Задача о движении частицы под действием как радиальной, так и тангенциальной сил, как правило, оказывается довольно сложной и требует знания продвинутого математического аппарата. Однако некоторые системы, такие как точечный заряд и диполь, обладающие очень спецефичным электростатическим полем, дают интересные результаты, даже когда момент импульса не сохраняется. Считайте, что релятивистскими эффектами и излучением можно пренебречь, если не сказано обратное. Электрическая постоянная равна $\varepsilon_0$.
Часть A. Движение диполя (2.4 балла) Рассмотрим плоскую задачу. Положения заряда $Q>0$ и центра диполя фиксированы и находятся на расстоянии $L$ друг от друга (см. рис. 1). Диполь состоит из двух частиц массой $m$, соединенных небольшим твердым стержнем длиной $d$, $d \ll L$. Заряды частиц равны $q>0$ и $-q$. Диполь может свободно вращаться вокруг центра.
Найдите период малых колебаний диполя. Ответ выразите через $m$, $Q$, $q$, $d$, $L$ и $\varepsilon_0$. Теперь диполь насажен на невесомый стержень, который может свободно вращаться вокруг заряда $Q$. Диполь может свободно скользить вдоль стержня. Изначально диполь покоился на расстоянии $L$ от заряда, и в некоторый момент ему сообщили скорость $v_0$, направленную перпендикулярно стержню.
Найдите радиальную и азимутальную компоненты скорости $v_{r}$ и $v_\theta$ соответственно. Ответ выразите через $Q$, $q$, $m$, $d$, $v_0$, $L$, $\varepsilon_0$ и расстояние между зарядом и диполем $r$. Чтобы диполь приближался к заряду, его начальная скорость не должна превосходить некоторого критического значения $v_{\text{cr}}$.
Найдите критическую скорость $v_{\text{cr}}$. Ответ выразите через $Q$, $q$, $m$, $d$, $L$ и $\varepsilon_0$.
Диполь запускают с критической скоростью $v_{\text{cr}}$. Изобразите траекторию, описываемую центром диполя за большое время, учитывая потери энергии на излучение. Диполь запускают со скоростью $v_0$, меньше критической.
Найдите время $\tau$, за которое расстояние между диполем и зарядом уменьшается в два раза. Ответ выразите через $L$, $v_0$ и $v_{\text{cr}}$.
Часть B. Движение в поле неподвижного диполя (2.6 балла) Во всех последующих частях задачи рассматривается система, в которой момент импульса не сохраняется. Система та же, что и в предыдущей части, однако теперь диполь закреплен, и в его поле движется частица массой $m$ с зарядом $Q$. Для описания движения будем использовать полярную систему координат, т.е. положение заряда будем описывать расстоянием до диполя $r$ и углом $\theta$, отсчитываемым против часовой стрелки (см. рис. 3). Изначально заряд покоился на расстоянии $L$ от диполя, и в некоторый момент ему сообщили скорость $v_0$, направленную перпендикулярно стержню.
Каков угол поворота стержня $\theta(\tau)$ к моменту времени $\tau$? Ответ выразите через $v_0$ и $v_{\text{cr}}$.
Найдите потенциал $\varphi(r, \theta)$ в точке с координатами $(r, \theta)$, где $r \gg d$. Ответ выразите через $q$, $d$, $r$,$\theta$ и $\varepsilon_0$.
Найдите проекции электрического поля $E_r$ и $E_{\theta}$. Ответ выразите через $r$, $\theta$, $q$, $d$ и $\varepsilon_0$.
Найдите момент сил относительно диполя, действующий на заряд $Q$ в точке с координатами $(r{,}\theta)$. Ответ выразите через $Q$, $q$, $d$, $r$,$\theta$ и $\varepsilon_0$.
Найдите азимутальную компоненту скорости $v_{\theta}$. Ответ выразите через $v_0$, $Q$, $q$, $m$, $d$, $L$, $\varepsilon_0$, $r$ и $\theta$.
Найдите радиальную компоненту скорости $v_{r}$ как функцию $r$ и $\theta$. Ответ выразите через $v_0$, $Q$, $q$, $m$, $d$, $L$, $\varepsilon_0$, $r$ и $\theta$.
Часть C. Круговое движение (1.7 балла) В данной части задачи заряд $Q$ массой $m$ соединен с диполем непроводящим стержнем длиной $L$, так что заряд движется по окружности радиусом $L$, причём в положении, показанном на рис.3, скорость заряда равна $v_0$. Стержень вращается свободно.
За какое время $\tau'$ расстояние между диполем и зарядом уменьшается в два раза? Ответ выразите через $v_0$, $Q$, $q$, $m$, $d$, $L$ и $\varepsilon_0$.
Найдите максимальную и минимальную скорости заряда $v_{\max}$ и $v_{\min}$. Ответы выразите через $v_0$, $Q$, $q$, $m$, $d$, $L$ и $\varepsilon_0$.
Найдите силу $N$, действующую на заряд со стороны стержня.\\ Ответ выразите через $m$, $L$, $Q$, $q$, $d$, $v_0$, $\theta$ и $\varepsilon_0$.
Возможно ли движение заряда по окружности при отсутствии стержня? Если да, то какова должна быть начальная скорость $v_{\text{cr}}$? Ответ выразите через $m$, $L$, $Q$, $q$, $d$, и $\varepsilon_0$.
Часть D. Сечение падения в центр неподвижного диполя (1.3 балла) Рассмотрим поток частиц с зарядом $Q$ и массой $m$, движущихся в направлении угла $\theta_0$ со скоростью $v_0$ из бесконечности, как показано на рис.4.
Начальная скорость заряда равна $v_{\text{cr}}$, полученной в предыдущем пункте. Изобразите траекторию, описываемую зарядом за большое время, учитывая потери энергии на излучение.
Считая применимым выражения для потенциала диполя $\varphi(r{,}\theta)$ при любых значениях $r$, покажите, что частицы могут упасть в центр поля диполя при углах $\theta_0<\pi/2$. Сечением падения называется площадь поперечного сечения потока падающих в центр поля частиц, на бесконечности летящих в направлении центра поля с одинаковыми по модулю и направлению скоростями.
Часть E. Рассеяние на малые углы (2.0 балла) Рассмотрим движение заряда $Q$ массой $m$ из бесконечности со скоростью $v_0$. На бесконечности прицельный параметр заряда равен $b$ (см.рис.5).
Найдите сечения падения $\sigma$ в центр поля диполя. Ответ выразите через $Q$, $q$, $d$, $m$, $v_0$, $\theta_0$ и $\varepsilon_0$.
Определите минимальное расстояние $r_{min}$ между частицей и диполем. Ответ выразите через $q$, $Q$, $d$, $m$, $v_0$, $\theta_0$, $b$ и $\varepsilon_0$. Рассмотрим случай рассеяния на малые углы, соответствующий таким прицельным параметрам $b$, что: $$b\gg\sqrt{\cfrac{Qqd}{\varepsilon_0mv^2_0}} $$
Определите угол отклонения $\Delta{\theta}$ скорости частицы от первоначального направления, когда она снова окажется бесконечно далеко от диполя. Считайте, что $\Delta{\theta}\ll{\theta_0}$. Ответ выразите через $Q$, $q$, $d$, $m$, $v_0$, $\theta_0$, $b$ и $\varepsilon_0$.
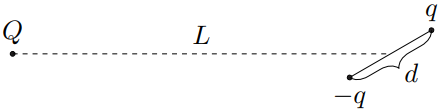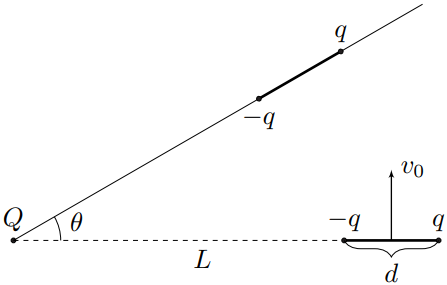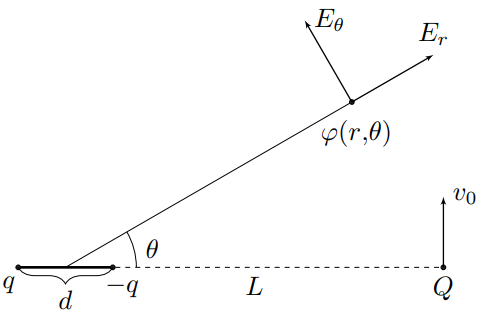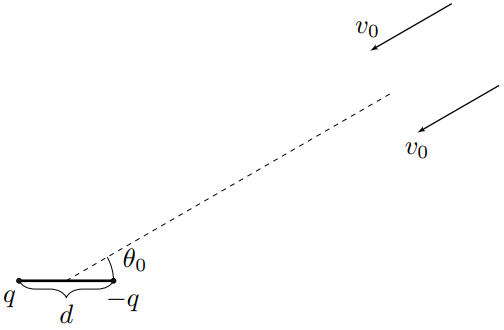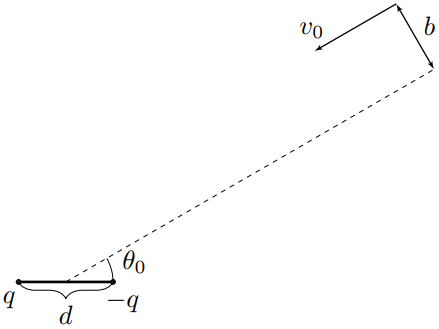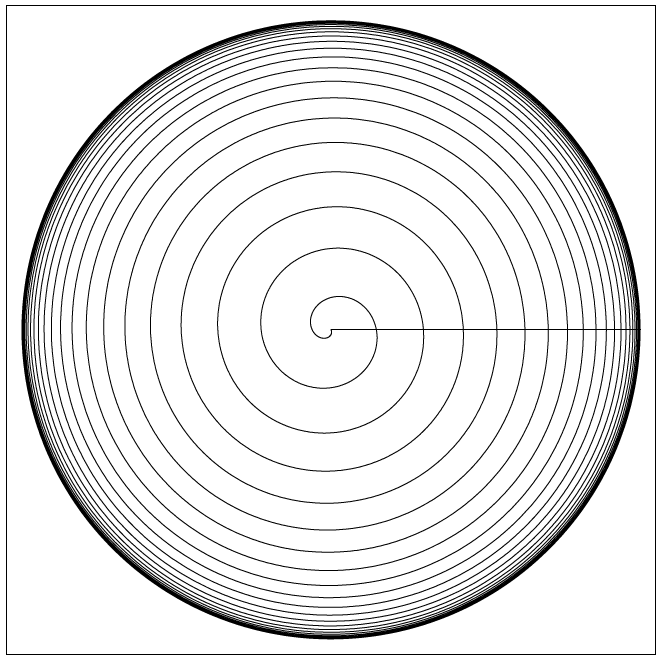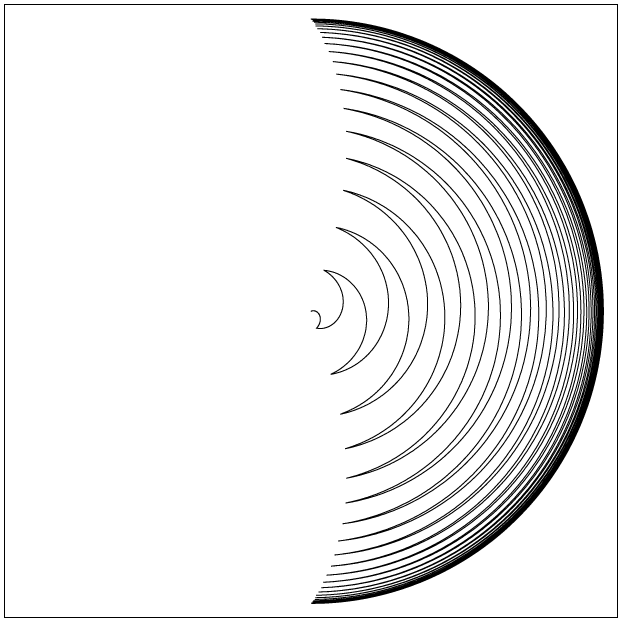
Найдите период малых колебаний диполя. Ответ выразите через $m$, $Q$, $q$, $d$, $L$ и $\varepsilon_0$.
Решение: На диполь действует электрическое поле $E$ со стороны заряда: $E =Q/(4\pi\varepsilon_0 L^2)$. Со стороны поля на диполь действует момент $\vec{M} = \bigl[\vec{p} \times \vec{E}\bigr]$. Для малых колебаний диполя получаем уравнение на угол между $\vec{p}$ и $\vec{E}$:$$ 2 m \left(\frac{d}{2}\right)^2 \ddot{\theta} = - q d E \theta,$$откуда находим частоту колебаний и период:$$ \omega^2 = \frac{q d E}{2 m d^2 / 4} = \frac{q Q}{2 \pi \varepsilon_0 m d L^2},$$
Ответ: $$T = 2\pi \sqrt{\frac{2\pi \varepsilon_0 m d L^2}{q Q}}.$$

Найдите радиальную и азимутальную компоненты скорости $v_{r}$ и $v_\theta$ соответственно. Ответ выразите через $Q$, $q$, $m$, $d$, $v_0$, $L$, $\varepsilon_0$ и расстояние между зарядом и диполем $r$.
Решение: На систему стержень + диполь действуют радиальные силы со стороны электрического поля, а также сила реакции в точке крепления, поэтому момент сил относительно центра равен нулю. Получаем, что сохраняется момент импульса, откуда находим азимутальную скорость: Найдем потенциальную энергию:$$ U(r) = \frac{Q q}{4\pi\varepsilon_0} \left( - \frac{1}{r-d/2} + \frac{1}{r+d/2} \right) \approx -\frac{Q q}{4\pi\varepsilon_0 d r^2}.$$Для нахождения радиальной скорости запишем ЗСЭ:$$ \frac{2m v_r^2}{2} + \frac{2 m v_{\theta}^2}{2} + U(r) = mv^2_0 + U(L).$$Подставляя $v_{\tau}$ и $U$, получаем уравнение на $v_r$:$$ v_r^2 + \frac{L^2 u^2}{r^2} - \frac{Q q d}{4\pi\varepsilon_0 m} \frac{1}{r^2} = v^2_0 - \frac{Q q d}{4\pi\varepsilon_0 m} \frac{1}{L^2}.$$Окончательно получаем
Ответ: $$ v_{\theta} = \frac{Lv_0}{r}.$$  Найдем потенциальную энергию:$$ U(r) = \frac{Q q}{4\pi\varepsilon_0} \left( - \frac{1}{r-d/2} + \frac{1}{r+d/2} \right) \approx -\frac{Q q}{4\pi\varepsilon_0 d r^2}.$$Для нахождения радиальной скорости запишем ЗСЭ:$$ \frac{2m v_r^2}{2} + \frac{2 m v_{\theta}^2}{2} + U(r) = mv^2_0 + U(L).$$Подставляя $v_{\tau}$ и $U$, получаем уравнение на $v_r$:$$ v_r^2 + \frac{L^2 u^2}{r^2} - \frac{Q q d}{4\pi\varepsilon_0 m} \frac{1}{r^2} = v^2_0 - \frac{Q q d}{4\pi\varepsilon_0 m} \frac{1}{L^2}.$$Окончательно получаем
Ответ: $$v_r=\pm\sqrt{\left(v^2_0L^2 - \cfrac{Qqd}{4\pi\varepsilon_0m} \right) \left(\frac{1}{L^2} - \frac{1}{r^2}\right)}.$$

Найдите критическую скорость $v_{\text{cr}}$. Ответ выразите через $Q$, $q$, $m$, $d$, $L$ и $\varepsilon_0$.
Решение: Как видно из вида ЗСЭ, движение диполя вдоль $r$ совпадает с движением частицы единичной массы в потенциале$$ U_{eff}(r) = \frac{1}{2 r^2} \left(L^2 u^2 - \cfrac{Qqd}{4\pi\varepsilon_0m} \right).$$Этот потенциал будет притягивающим при$$ L^2 u^2 - \cfrac{Qqd}{4\pi\varepsilon_0m} < 0,$$т.е:
Ответ: $$ v_{\text{cr}} = \frac{1}{L} \sqrt{ \cfrac{Qqd}{4\pi\varepsilon_0m}}.$$

Диполь запускают с критической скоростью $v_{\text{cr}}$. Изобразите траекторию, описываемую центром диполя за большое время, учитывая потери энергии на излучение.
Решение: При запуске с критической скоростью при отсутствии излучения орбита была бы круговой. Наличие излучения приводит к медленному уменьшению энергии $E$ и момента импульса $K$ системы, а значит, орбита будет приближённо представлять круговую с медленно уменьшающимся радиусом, и в конечном итоге диполь упадёт на заряд:

Найдите время $\tau$, за которое расстояние между диполем и зарядом уменьшается в два раза. Ответ выразите через $L$, $v_0$ и $v_{\text{cr}}$.
Решение: Перепишем выражение для $v_r$ через $v_{\text{cr}}$:$$ v_r= -L \sqrt{v_{\text{cr}}^2 - v^2_0} \sqrt{\frac{1}{r^2} - \frac{1}{L^2}}.$$Найдем время:$$ \tau= \int d\tau = \int_{L}^{L/2} \frac{dr}{v_r} = \frac{1}{L \sqrt{v_{\text{cr}}^2 - v^2_0}} \int_{L/2}^{L} \frac{dr}{\sqrt{\frac{1}{r^2} - \frac{1}{L^2}}} = - \frac{L}{2\sqrt{v_{\text{cr}}^2 - v^2_0}} \int_{L/2}^{L} \frac{d\left(1 - \frac{r^2}{L^2}\right)}{\sqrt{1 - \frac{r^2}{L^2}}} =$$$$ =-\frac{L}{2\sqrt{v_{\text{cr}}^2-v^2_0}} \cdot \left(2 \sqrt{ 1 - \frac{r^2}{L^2} } \right) \Biggr|_{L/2}^{L} $$и окончательно:
Ответ: $$\tau=\frac{\sqrt{3}}{2} \frac{L}{\sqrt{v_{\text{cr}}^2-v^2_0}}$$

Каков угол поворота стержня $\theta(\tau)$ к моменту времени $\tau$? Ответ выразите через $v_0$ и $v_{\text{cr}}$.
Решение: Запишем систему дифференциальных уравнений для $r$ и $\theta$:$$\dot{r}=-L \sqrt{v_{\text{cr}}^2 - v^2_0} \sqrt{\frac{1}{r^2} - \frac{1}{L^2}}\qquad r^2\dot\theta=Lv_0$$откуда:$$\cfrac{d\theta}{dr}=-\cfrac{v_0}{\sqrt{v^2_{\text{cr}}-v^2_0}}\cdot\cfrac{L}{r^2\sqrt{\cfrac{L^2}{r^2}-1}}$$Воспользуемся подстановкой Бине:$$u=\cfrac{1}{r}$$Тогда:$$d\theta=\cfrac{v_0}{\sqrt{v^2_{\text{cr}}-v^2_0}}\cdot\cfrac{Ldu}{\sqrt{L^2u^2-1}}$$Вводя переменную $t=Lu$, получим:$$\theta=\cfrac{v_0}{\sqrt{v^2_{\text{cr}}-v^2_0}}\cdot\int\limits_1^{2}\cfrac{dt}{\sqrt{t^2-1}}=\cfrac{v_0}{\sqrt{v^2_{\text{cr}}-v^2_0}}\cdot\int\limits_0^{\mathrm{arccosh{~}2}}dz=\cfrac{v_0{~}\mathrm{arccosh{~}2}}{\sqrt{v^2_{\text{cr}}-v^2_0}}$$Для $\mathrm{arccosh{~}z}$ имеем:$$\mathrm{arccosh{~}z}=\ln(z+\sqrt{z^2-1})$$откуда:
Ответ: $$\theta(\tau)=\cfrac{v_0\ln(2+\sqrt{3})}{\sqrt{v^2_{\text{cr}}-v^2_0}}$$

Найдите потенциал $\varphi(r, \theta)$ в точке с координатами $(r, \theta)$, где $r \gg d$.  Ответ выразите через $q$, $d$, $r$,$\theta$ и $\varepsilon_0$.
Решение: Потенциал поля диполя $\varphi$ равен:$$\varphi(\vec{r})=\cfrac{\vec{p}\cdot\vec{r}}{4\pi\varepsilon_0r^3}$$откуда:
Ответ: $$\varphi(r{,}\theta)=-\cfrac{qd\cos\theta}{4\pi\varepsilon_0r^2}$$

Найдите проекции электрического поля $E_r$ и $E_{\theta}$. Ответ выразите через $r$, $\theta$, $q$, $d$ и $\varepsilon_0$.
Решение: Выражение для $\vec{E}$ в общем виде записывается следующим образом:$$\vec{E}=-\nabla\varphi$$Тогда:$$E_r=-\cfrac{\partial\varphi(r{,}\theta)}{\partial r}\qquad E_\theta=-\cfrac{1}{r}\cdot\cfrac{\partial \varphi}{\partial \theta}$$откуда:
Ответ: $$E_r=-\cfrac{2qd\cos\theta}{4\pi\varepsilon_0r^3}\qquad E_\theta=-\cfrac{qd\sin\theta}{4\pi\varepsilon_0r^3}$$

Найдите момент сил относительно диполя, действующий на заряд $Q$ в точке с координатами $(r{,}\theta)$. Ответ выразите через $Q$, $q$, $d$, $r$,$\theta$ и $\varepsilon_0$.
Решение: Для момента сил $M_z$ имеем:$$M_z=QE_\theta r$$откуда:
Ответ: $$M_z=-\cfrac{Qqd\sin\theta}{4\pi\varepsilon_0r^2}$$

Найдите азимутальную компоненту скорости $v_{\theta}$.  Ответ выразите через $v_0$, $Q$, $q$, $m$, $d$, $L$, $\varepsilon_0$, $r$ и $\theta$.
Решение: Избавимся от времени в данной задаче, вместо неё рассматривая производную момента импульса $K$ по углу $\theta$. Из теоремы об изменении момента импульса:$$\cfrac{dK}{dt}=M=-\cfrac{Qqd\sin\theta}{4\pi\varepsilon_0r^2}=\cfrac{dK}{d\theta}\cdot\cfrac{d\theta}{dt}$$С другой стороны, из выражения для $K$ имеем:$$\cfrac{d\theta}{dt}=\cfrac{K}{mr^2}$$откуда:$$\cfrac{K}{m}\cdot\cfrac{dK}{d\theta}=-\cfrac{Qqd\sin\theta}{4\pi\varepsilon_0}\Rightarrow \cfrac{K^2}{2m}-\cfrac{Qqd\cos\theta}{4\pi\varepsilon_0}=C=\cfrac{mv^2_0L^2}{2}-\cfrac{Qqd}{4\pi\varepsilon_0}$$Учитывая, что $K=mrv_\theta$, находим:
Ответ: $$v_\theta=\sqrt{\cfrac{v^2_0L^2}{r^2}-\cfrac{Qqd(1-\cos\theta)}{2\pi\varepsilon_0mr^2}}$$

Найдите радиальную компоненту скорости $v_{r}$ как функцию $r$ и $\theta$.  Ответ выразите через $v_0$, $Q$, $q$, $m$, $d$, $L$, $\varepsilon_0$, $r$ и $\theta$.
Решение: Запишем закон сохранения энергии:$$E=\cfrac{mv^2_0}{2}-\cfrac{Qqd}{4\pi\varepsilon_0L^2}=\cfrac{mv^2_r}{2}+\cfrac{K^2}{2mr^2}-\cfrac{Qqd\cos\theta}{4\pi\varepsilon_0r^2}=\cfrac{mv^2_r}{2}+\cfrac{C}{r^2}$$откуда:
Ответ: $$v_r=\pm\sqrt{\left(v^2_0L^2-\cfrac{Qqd}{2\pi m\varepsilon_0}\right)\left(\cfrac{1}{r^2}-\cfrac{1}{L^2}\right)}$$

За какое время $\tau'$ расстояние между диполем и зарядом уменьшается в два раза?  Ответ выразите через $v_0$, $Q$, $q$, $m$, $d$, $L$ и $\varepsilon_0$.
Решение: Выражение для $v_r$ аналогично полученному в пункте $\mathrm{A2}$. Имеем:$$\tau'=\cfrac{L\sqrt{3}}{2\sqrt{v^2_{\text{cr}}-v^2_0}}$$Для $v^2_{\text{cr}}$ имеем:$$v^2_{\text{cr}}=\cfrac{Qqd}{2\pi m\varepsilon_0L^2}$$откуда:
Ответ: $$\tau'=\cfrac{L\sqrt{3}}{2\sqrt{\cfrac{Qqd}{2\pi m\varepsilon_0L^2}-v^2_0}}$$

Найдите максимальную и минимальную скорости заряда $v_{\max}$ и $v_{\min}$.  Ответы выразите через $v_0$, $Q$, $q$, $m$, $d$, $L$ и $\varepsilon_0$.
Решение: Из ЗСЭ или зная зависимость $K (\theta)$, находим скорость $v(\theta)$:$$ v^2 = v^2_0-\cfrac{Qqd}{2\pi m\varepsilon_0}\frac{1-\cos \theta}{L^2}.$$Ясно, что максимальная скорость достигается при $\theta=0$ и равна $$ v_{\max} = v_0$$ В зависимости от того, достигает ли заряд точки $\theta=\pi$, минимальная скорость либо достигается при $\theta = \pi$, либо равна нулю в точках разворота:
Ответ: $$ v_{\min} = \begin{cases} v_{\min} = \sqrt{v^2_0 - \cfrac{Qqd}{\pi m\varepsilon_0L^2}} , \quad \text{ при } v^2_0\geq\cfrac{Qqd}{\pi m\varepsilon_0L^2}, \\ v_{\min} = 0, \quad \text{ при } v^2_0{<}\cfrac{Qqd}{\pi m\varepsilon_0L^2} \end{cases}$$

Найдите силу $N$, действующую на заряд со стороны стержня.\\  Ответ выразите через $m$, $L$, $Q$, $q$, $d$, $v_0$, $\theta$ и $\varepsilon_0$.
Решение: Запишем второй закон Ньютона в проекции на радиальное направление:$$ Q E_r- N = -\frac{m v^2}{L},$$$$ N = Q E_r + \frac{m v^2}{L}$$Подставляя $v(\theta)$ и $E_r(\theta)$, получим:
Ответ: $$N=\frac{m v^2_0}{L} - \frac{Q q d}{2 \pi \varepsilon_0 L^3}$$

Возможно ли движение заряда по окружности при отсутствии стержня?  Если да, то какова должна быть начальная скорость $v_{\text{cr}}$?  Ответ выразите через $m$, $L$, $Q$, $q$, $d$, и $\varepsilon_0$.
Решение: Поскольку сила реакции $N$ не зависит от угла $\theta$ - подбором начальной скорости $v_0$, соответствующей $N=0$, этого можно добиться, поэтому: При $N=0$ имеем:$$\cfrac{mv^2_0}{L}=\cfrac{Qqd}{2\pi\varepsilon_0L^3}$$откуда:
Ответ: Да, это возможно.  При $N=0$ имеем:$$\cfrac{mv^2_0}{L}=\cfrac{Qqd}{2\pi\varepsilon_0L^3}$$откуда:
Ответ: $$v_{\text{cr}}=\sqrt{\cfrac{Qqd}{2\pi\varepsilon_0mL^2}}$$

Начальная скорость заряда равна $v_{\text{cr}}$, полученной в предыдущем пункте.  Изобразите траекторию, описываемую зарядом за большое время, учитывая потери энергии на излучение.
Решение: Если бы излучения не было - заряд двигался бы по полуокружности, однако наличие излучения приводит к постоянному уменьшению энергии и вкладу в изменение момента импульса.Вклад в изменение энергии является основным, поэтому траектория частицы приближённо представляет собой набор полуокружностей с медленно уменьшающимся радиусом:

Считая применимым выражения для потенциала диполя $\varphi(r{,}\theta)$ при любых значениях $r$, покажите, что частицы могут упасть в центр поля диполя при углах $\theta_0<\pi/2$.
Решение: Воспользуемся результатами решения части $\mathrm{B}$:$$\cfrac{K^2}{2m}-\cfrac{Qqd\cos\theta}{4\pi\varepsilon_0}=C=\cfrac{K^2_0}{2m}-\cfrac{Qqd\cos\theta_0}{4\pi\varepsilon_0}$$Запишем закон сохранения энергии:$$E=\cfrac{mv^2_0}{2}=\cfrac{mv^2_r}{2}+\cfrac{K^2}{2mr^2}-\cfrac{Qqd\cos\theta}{4\pi\varepsilon_0r^2}=\cfrac{mv^2_r}{2}+\cfrac{C}{r^2}$$откуда:$$v^2_r=v^2_0-\cfrac{2C}{mr^2}$$При $C{>}0$ у функции $v^2_r(r)$ существует нулевое значение, а при $C\leq 0$ — нет, поэтому Частицы падают в центр поля только при $C\leq 0$.Это можно записать в виде условия:$$\cfrac{K^2_0}{2m}\leq\cfrac{Qqd\cos\theta_0}{4\pi\varepsilon_0}$$Данное неравенство возможно только при $\cos\theta_0{>}0$, или при $\theta_0{<}\pi/2$.

Найдите сечения падения $\sigma$ в центр поля диполя.  Ответ выразите через $Q$, $q$, $d$, $m$, $v_0$, $\theta_0$ и $\varepsilon_0$.
Решение: Обратим внимание, что каждая траектория является плоской и условие падения определяется только модулем прицельного параметра, но не его ориентацией, т.е:$$\cfrac{mv^2_0b^2}{2}\leq\cfrac{Qqd\cos\theta_0}{4\pi\varepsilon_0}$$Поперечное сечение частиц, падающих в центр поля, представляет собой круг радиусом $b$, поэтому для $\sigma$ имеем:$$\sigma=\pi{b}^2_{max}$$или же
Ответ: $$\sigma=\cfrac{Qqd\cos\theta_0}{2mv^2_0\varepsilon_0}$$

Определите минимальное расстояние $r_{min}$ между частицей и диполем.  Ответ выразите через $q$, $Q$, $d$, $m$, $v_0$, $\theta_0$, $b$ и $\varepsilon_0$.
Решение: Запишем выражение для $v^2_r(r)$:$$v^2_r=\cfrac{2E}{m}-\cfrac{2C}{mr^2}$$Минимальное расстояние достигается при $v_r=0$, откуда:$$r_{min}=\sqrt{\cfrac{C}{E}}$$или же:
Ответ: $$r_{min}=\sqrt{b^2-\cfrac{Qqd\cos\theta_0}{2\pi mv^2_0\varepsilon_0}}$$

Определите угол отклонения $\Delta{\theta}$ скорости частицы от первоначального направления, когда она снова окажется бесконечно далеко от диполя. Считайте, что $\Delta{\theta}\ll{\theta_0}$.  Ответ выразите через $Q$, $q$, $d$, $m$, $v_0$, $\theta_0$, $b$ и $\varepsilon_0$.
Решение: Далее будем использовать подстановку Бине:$$r=\cfrac{1}{u}\qquad \dot r=-\cfrac{K}{m}\cfrac{du}{d\theta}$$В терминах $u$ выражение для $v^2_r$ запишется в следующей форме:$$\cfrac{K^2}{m^2}\left(\cfrac{du}{d\theta}\right)^2=\cfrac{2E}{m}-\cfrac{2Cu^2}{m}$$Отсюда:$$\left(\cfrac{du}{d\theta}\right)^2=\cfrac{E-Cu^2}{C+\cfrac{Qqd\cos\theta}{4\pi\varepsilon_0}}$$Отсюда:$$\cfrac{du}{\sqrt{E-Cu^2}}=\pm\cfrac{d\theta}{\sqrt{C+\cfrac{Qqd\cos\theta}{4\pi\varepsilon_0}}}$$Данное выражение необходимо проинтегрировать от бесконечного расстояние до положения минимального сближения, а затем вновь до положения бесконечного состояния. При этом угол поворота радиус-вектора частицы составит $\pi-\Delta\theta$. Получим:$$\int\limits_{\theta_0}^{\pi+\theta_0-\Delta\theta}\cfrac{d\theta}{\sqrt{1+\cfrac{Qqd\cos\theta}{4\pi\varepsilon_0C}}}=2\int\limits_0^{\sqrt{E/C}}\cfrac{du}{\sqrt{E/C-u^2}}=2\int\limits_0^1\cfrac{dt}{\sqrt{1-t^2}}=\pi$$Далее, учитывая, что$$\cfrac{Qqd\cos\theta}{4\pi\varepsilon_0C}\ll 1$$получим:$$\pi=\int\limits_{\theta_0}^{\pi+\theta_0-\Delta\theta}\left(1-\cfrac{Qqd\cos\theta}{8\pi\varepsilon_0C}\right)d\theta=\pi-\Delta\theta+\cfrac{Qqd(\sin\theta_0+\sin(\theta_0-\Delta\theta))}{8\pi\varepsilon_0C}$$Поскольку $\Delta\theta\ll\theta_0$, получим:
Ответ: $$\Delta\theta=\cfrac{Qqd\sin\theta_0}{2\pi\varepsilon_0mv^2_0b^2}$$
Темы:
T, ★, Всемирные